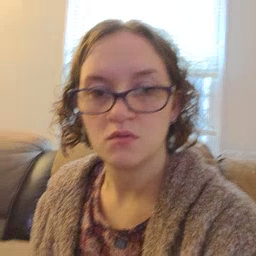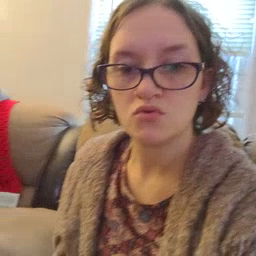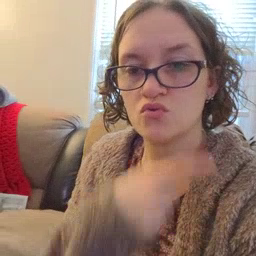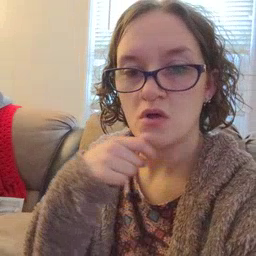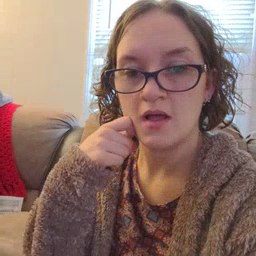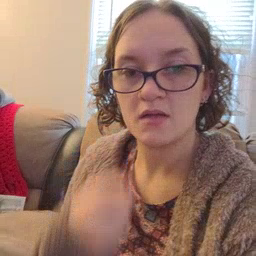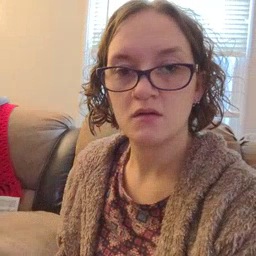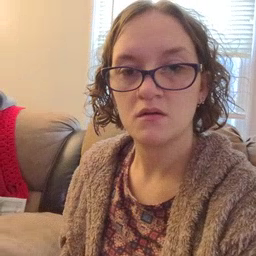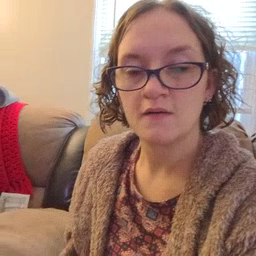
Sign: dry